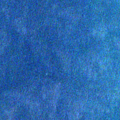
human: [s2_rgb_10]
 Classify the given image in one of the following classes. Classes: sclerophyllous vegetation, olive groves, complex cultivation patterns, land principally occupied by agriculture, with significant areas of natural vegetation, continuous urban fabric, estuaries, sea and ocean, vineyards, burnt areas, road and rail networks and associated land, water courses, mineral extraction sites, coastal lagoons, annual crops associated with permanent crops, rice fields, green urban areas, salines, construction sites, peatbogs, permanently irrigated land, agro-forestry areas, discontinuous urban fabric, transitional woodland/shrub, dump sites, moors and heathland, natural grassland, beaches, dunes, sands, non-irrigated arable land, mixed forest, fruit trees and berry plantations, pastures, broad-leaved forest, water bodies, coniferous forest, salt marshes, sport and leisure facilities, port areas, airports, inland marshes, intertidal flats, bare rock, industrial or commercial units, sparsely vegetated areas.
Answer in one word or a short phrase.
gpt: sea and ocean